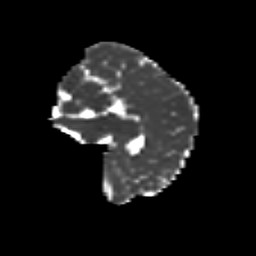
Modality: MD
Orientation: sagittal
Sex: female
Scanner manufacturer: siemens
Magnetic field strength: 3 T
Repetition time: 5 s
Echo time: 0.071 s